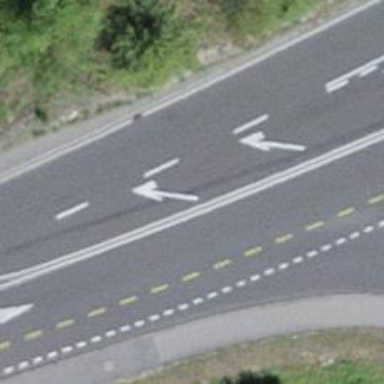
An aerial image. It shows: Secondary road with asphalt surface. It has designated cycle lane on the left side.